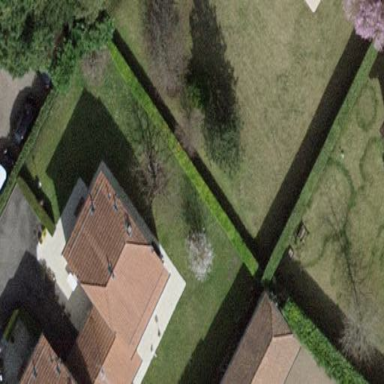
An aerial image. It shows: Garden enclosed by fence.